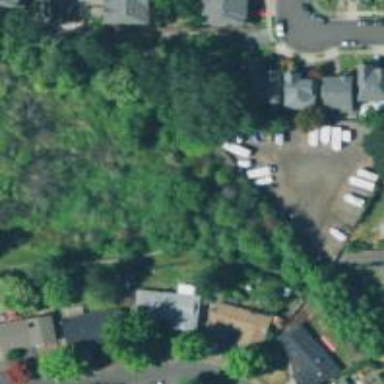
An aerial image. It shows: Boat storage facility.